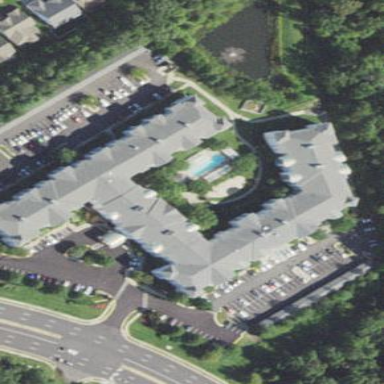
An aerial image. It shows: View of apartment building.